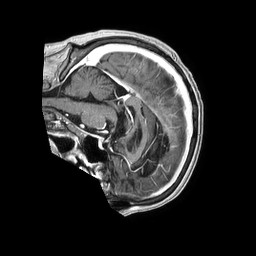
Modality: T1w
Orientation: sagittal
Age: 50
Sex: male
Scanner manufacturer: philips
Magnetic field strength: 1.5 T
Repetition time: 0.00756 s
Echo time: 0.003431 s